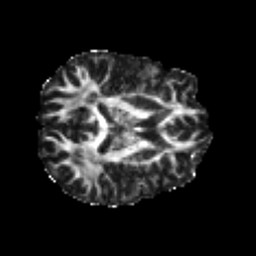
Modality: FA
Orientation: axial
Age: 22
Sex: male
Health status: healthy
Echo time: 0.074 s